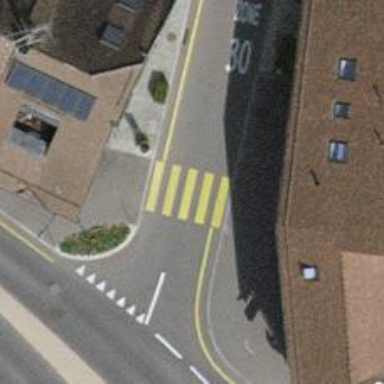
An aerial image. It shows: Marked road crossing.